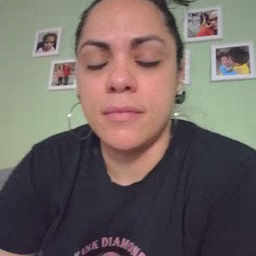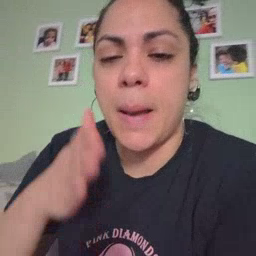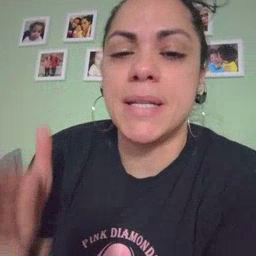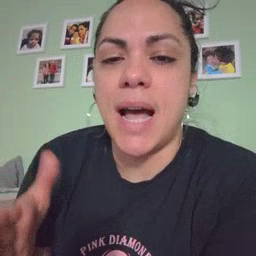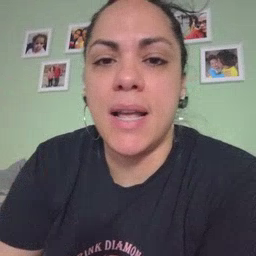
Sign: beside